Question: Is there any quick and easy way to use a sprite to create a rollover on an input?
I am not that familiar with inputs and specifically what you do regarding rollovers on inputs. I understand using sprites on tags. I also get the concept of using Javascript onMouseOut with two images, but I would really prefer to use a sprite. They seem to work best and I won't have to worry about flickering.
Here is an image I am working with:

Here is the code I am working with:
'''
<style>
#newsletterSubmit{background:url(/Images/Buttons/submit.png) 0 0 no-repeat;display:block;width:90px;height:50px;text-indent:-9000px;}
</style>
<input id="newsletterSubmit" type="image" src="Images/Buttons/Submit.png" onmouseover="document.getElementById('newsletterSubmit').style.backgroundPosition='0px -50px';" onmouseover="document.getElementById('newsletterSubmit').style.backgroundPosition='0px 0px';" />
'''
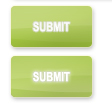
Answer: You don't need javascript or 'onmouseover', it can all be done with CSS. Here is a simple example:
'''
<input type="submit" value="Submit">
'''
'''
input {
display:block;
text-indent:-9000px;
border:0;
padding:0;
background:url(/Images/Buttons/submit.png) 0 0 no-repeat;
width:90px;
height:50px;
}
input:hover {
/* Move the background image up 50px (height of button) */
background-position:0 -50px;
}
'''
Demo: <URL>
You'll want to check the coordinates of your sprite and crop it appropriately to make sure everything lines up correctly.